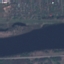
Land use / land cover: River